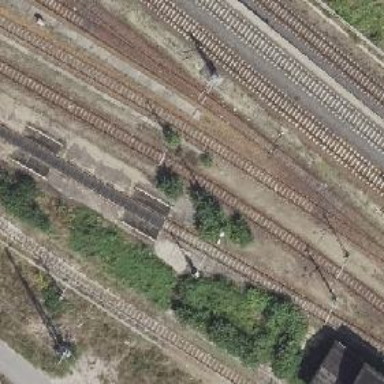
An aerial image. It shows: Railway yard used for servicing trains.